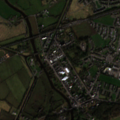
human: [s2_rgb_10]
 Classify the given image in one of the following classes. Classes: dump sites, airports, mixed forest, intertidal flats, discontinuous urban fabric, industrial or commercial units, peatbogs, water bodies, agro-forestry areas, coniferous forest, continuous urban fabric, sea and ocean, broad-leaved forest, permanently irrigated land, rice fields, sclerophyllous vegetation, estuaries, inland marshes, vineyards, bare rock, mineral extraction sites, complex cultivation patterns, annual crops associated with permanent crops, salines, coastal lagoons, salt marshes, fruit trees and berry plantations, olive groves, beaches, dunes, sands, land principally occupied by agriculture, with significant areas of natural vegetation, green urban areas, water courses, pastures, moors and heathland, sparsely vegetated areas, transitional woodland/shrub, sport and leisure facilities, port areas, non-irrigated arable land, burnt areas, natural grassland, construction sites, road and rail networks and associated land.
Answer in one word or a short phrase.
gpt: discontinuous urban fabric, pastures, land principally occupied by agriculture, with significant areas of natural vegetation